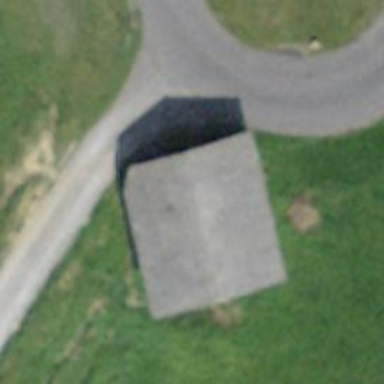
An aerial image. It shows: Barn.